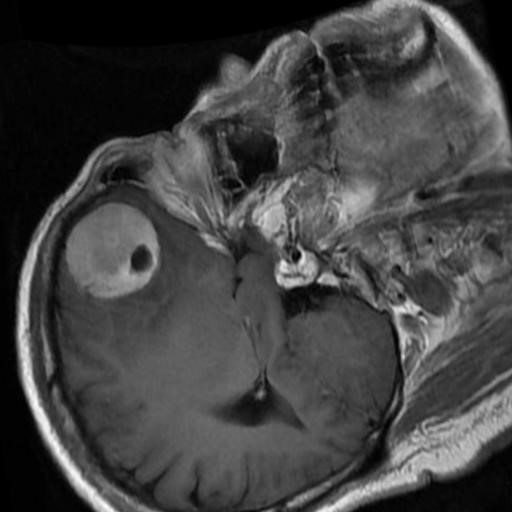
Label: brain_menin